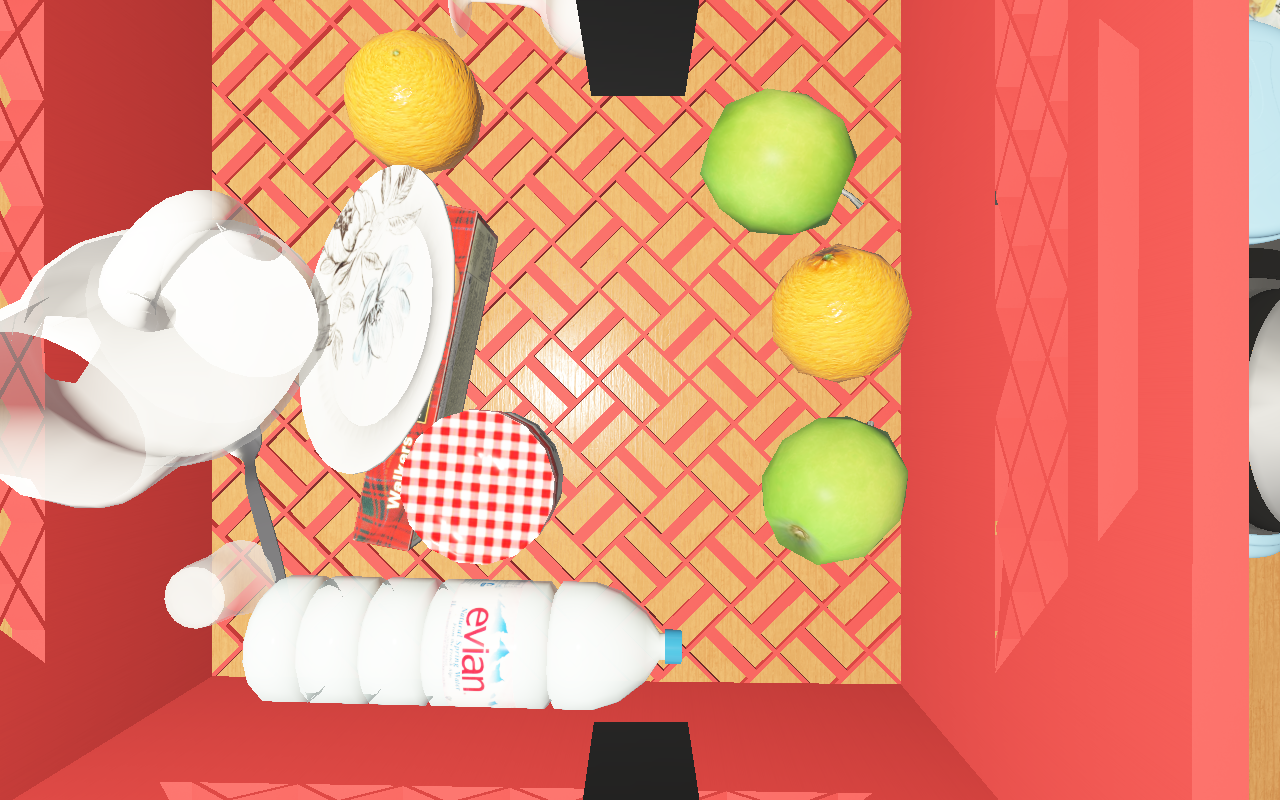
Objects in the scene:
carafe
apple
apple
orange
plate
wineglass
cereal box